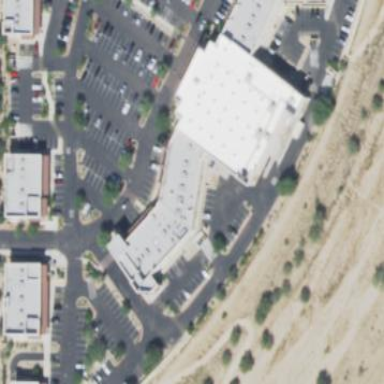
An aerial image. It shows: Supermarket located in building.